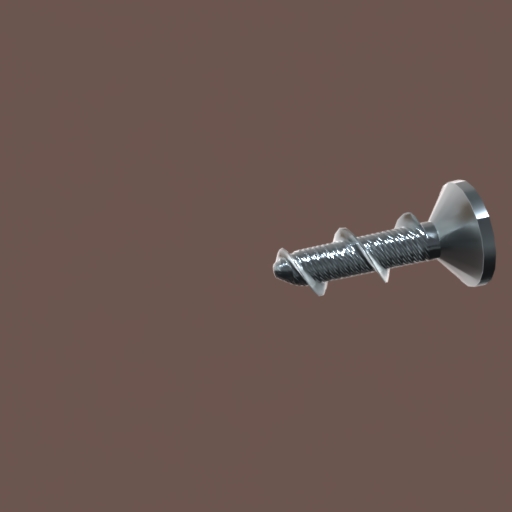
Label: screw